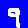
Digit: 9